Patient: sex M, age 61
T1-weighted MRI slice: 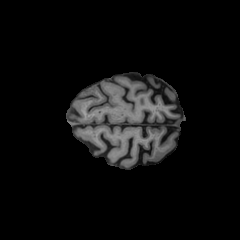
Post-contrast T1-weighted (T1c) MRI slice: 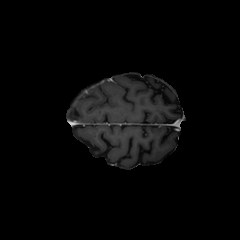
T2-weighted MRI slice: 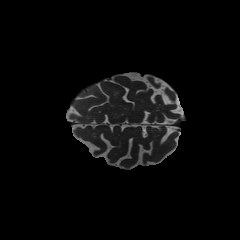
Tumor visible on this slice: no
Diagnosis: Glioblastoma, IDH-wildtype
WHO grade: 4